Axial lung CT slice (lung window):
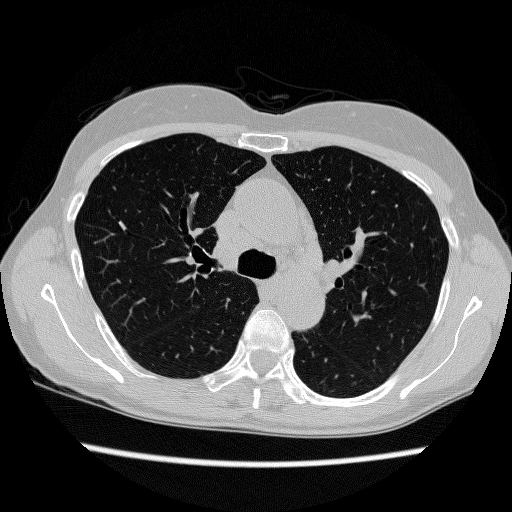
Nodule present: no